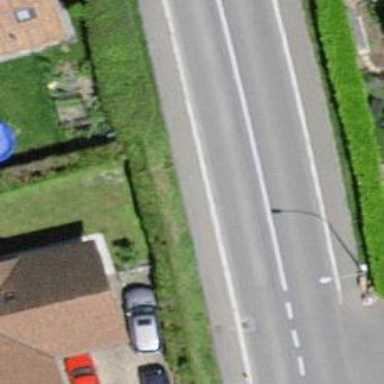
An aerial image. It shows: Hedge barrier.